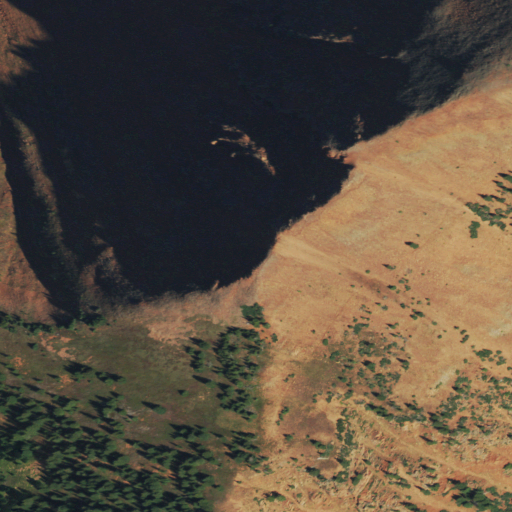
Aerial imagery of mountain in Colorado named Mount Thomas containing shrub, grassland, and evergreen forest